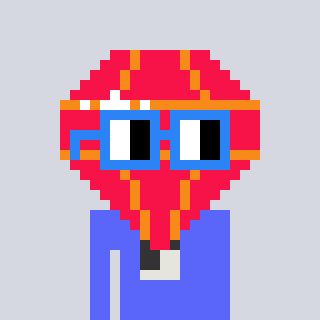
a pixel art character with square blue glasses, a red diamond-shaped head and a purple-colored body on a cool background